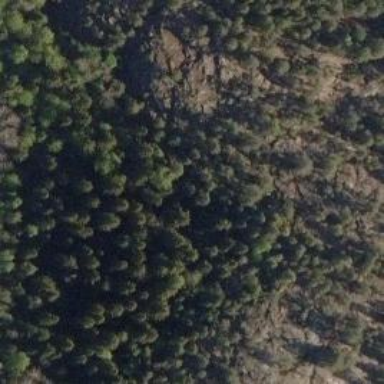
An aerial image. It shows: Cliff in nature.